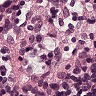
Metastatic tissue present: no